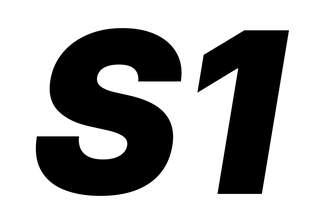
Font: Inter-Italic_Black_Italic